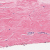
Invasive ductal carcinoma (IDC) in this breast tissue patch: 0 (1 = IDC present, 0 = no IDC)